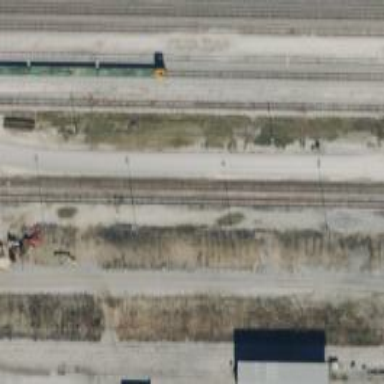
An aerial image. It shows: Railway spur service.